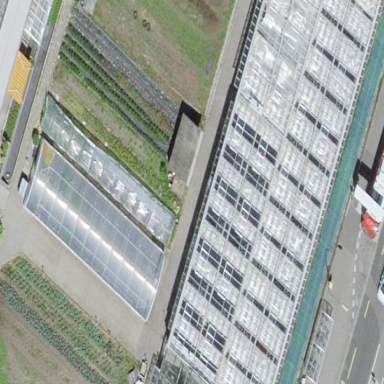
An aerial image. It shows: Greenhouse.